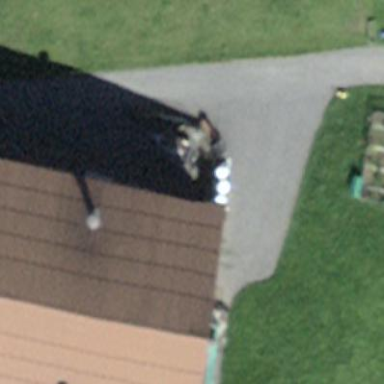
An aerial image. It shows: Barn.